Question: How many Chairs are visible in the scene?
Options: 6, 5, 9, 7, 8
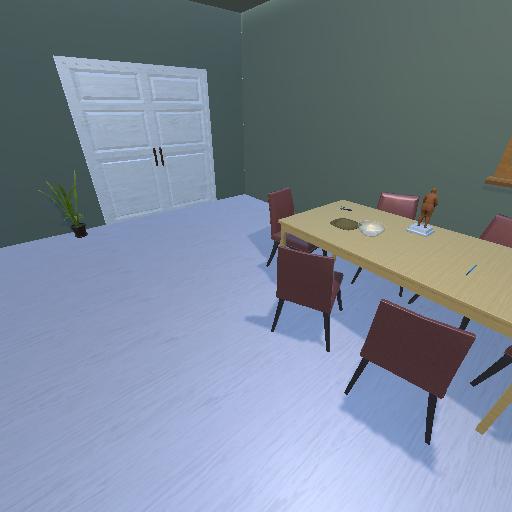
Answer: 6